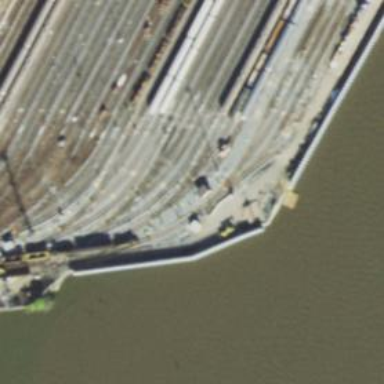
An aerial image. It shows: Electrified rail service yard.